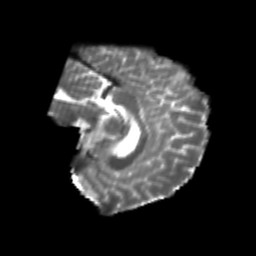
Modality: T2w
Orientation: sagittal
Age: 21
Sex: male
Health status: healthy
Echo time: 0.074 s